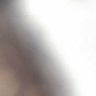
Metastatic tissue present: no